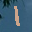
Label: 1